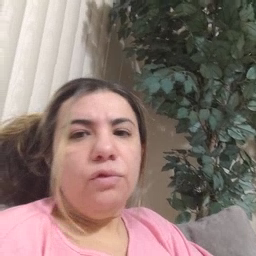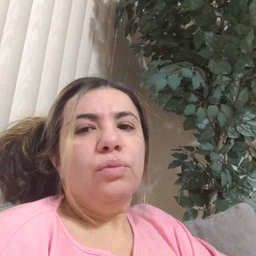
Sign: old